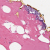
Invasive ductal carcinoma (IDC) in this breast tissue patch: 0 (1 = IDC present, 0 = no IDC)